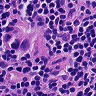
Metastatic tissue present: yes